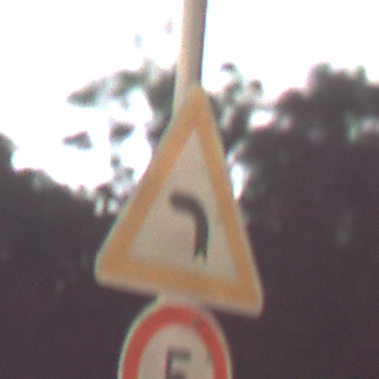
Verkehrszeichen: KurveLinks
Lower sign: Geschwindigkeit5
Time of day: Night
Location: Outdoor (Suburban)
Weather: Clear
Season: NotSpecified
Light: Artificial